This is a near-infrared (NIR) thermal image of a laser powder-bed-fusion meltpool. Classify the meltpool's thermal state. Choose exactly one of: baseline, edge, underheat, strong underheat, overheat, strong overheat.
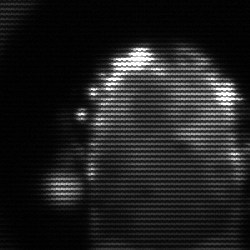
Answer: baseline